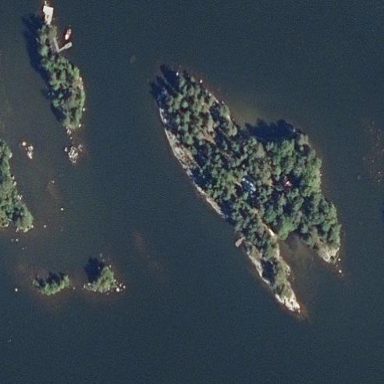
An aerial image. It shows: Islet.